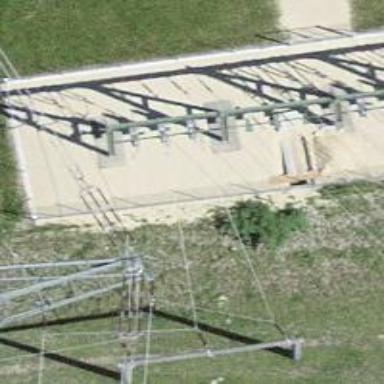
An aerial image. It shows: Insulator used in power systems.